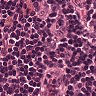
Metastatic tissue present: no